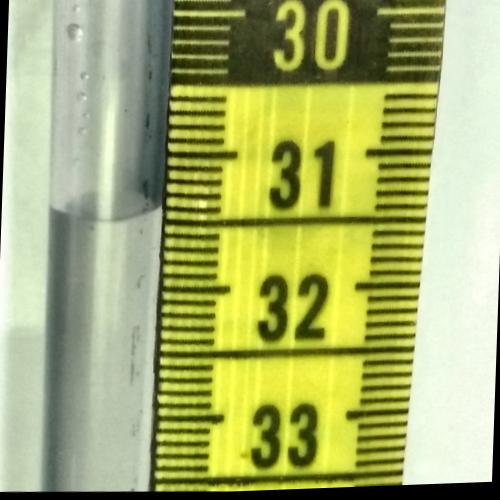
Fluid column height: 31.4 cm